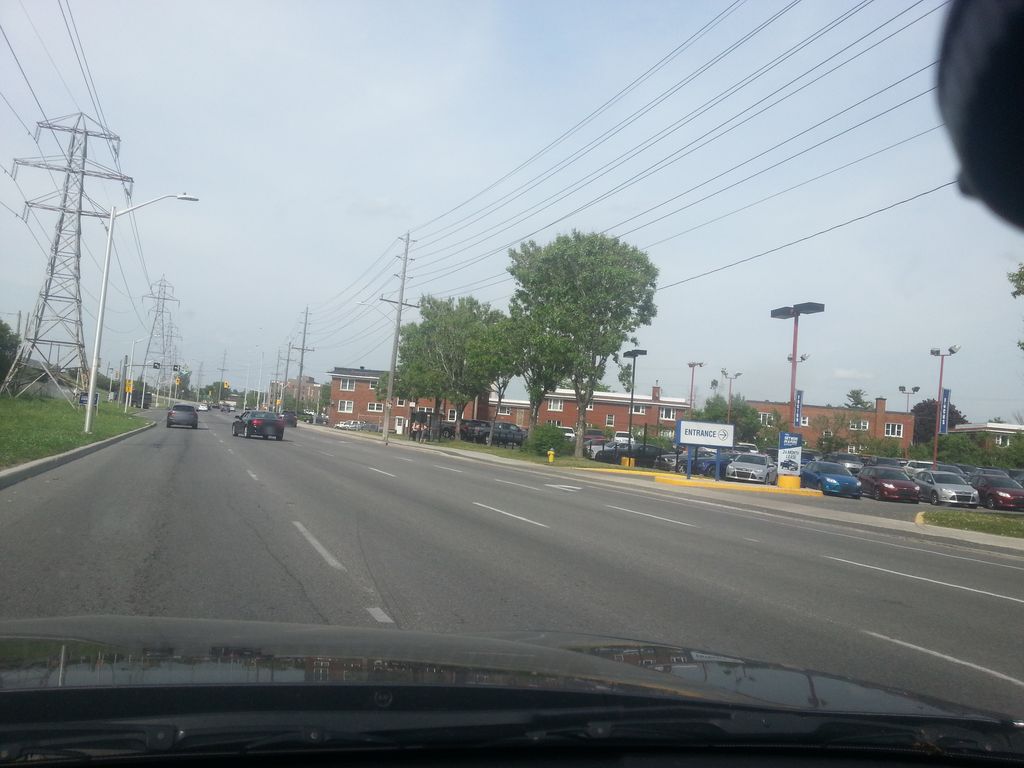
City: ottawa-gatineau